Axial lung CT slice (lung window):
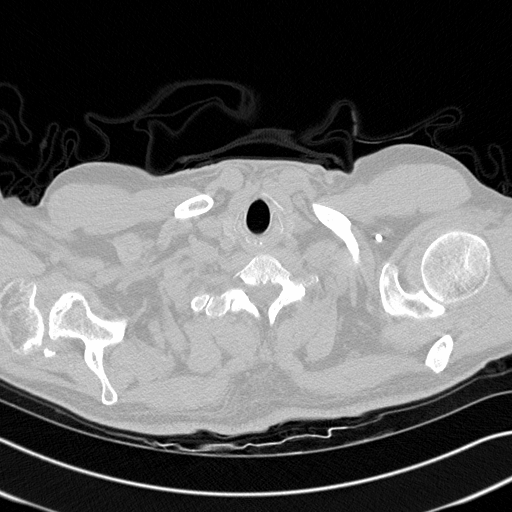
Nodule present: no